Question: '''
import matplotlib.pyplot as plt
import numpy as np
import os
import sys
import time
MissionName = "Mars"
savename = "Mission"
start_time = time.time()
t = np.arange(0.0, 200.0, 10)
M0 = <PHONE>
mps = 12857.1429
mT = (mps * t)
m = (M0 - mT)
Fstuw = 35100000
a = Fstuw / m
for time in t:
if time >= 50:
vE = 0
for time in t:
if time < 50:
vE = 2580
h1 = (vE * M0/mps)
h2 = (1-(m / M0))
h3 = (np.log(M0 / m) / np.log(2.718281828)) + 1
h = h1 * h2 * h3
v = vE * (np.log(M0 / m) / np.log(2.718281828))
plt.plot(t,v)
plt.xlabel('time (s)')
plt.ylabel('Velocity (m/s)')
plt.title('Model raketmissie ' + str(MissionName))
plt.grid(True)
plt.savefig(savename + ".png")
plt.show()
'''
Okay so the problem i have is that it does not change vE to 0 when the time is bigger or equal to 50, the result i get is this:

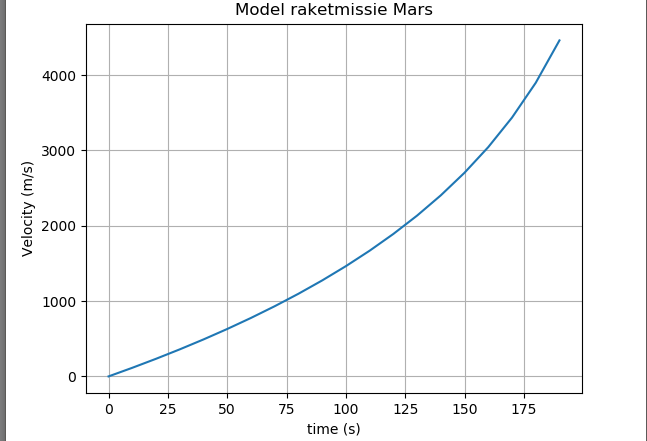
Answer: Your problem is in this part of the code:
'''
for time in t:
if time >= 50:
vE = 0
for time in t:
if time < 50:
vE = 2580
'''
Right now your vE is just a value, not a list or some other collection. You iterate twice. The first time you set 'vE=0', the second time you set it to 'vE=2580', overwriting the zero, you set before.
If you want a value for each timepoint, you could do something like:
'''
vE=[0.0]*len(t)
for i, time in enumerate(t):
if time < 50:
v[i] = 2580.0
'''
So you initialize a list of the same length as 't' with only zeros and change the value to 2580 for each element corresponding to a time <50.
An even better way, as suggested by <URL> is to use a numpy array:
'''
t = np.arange(0.0, 200.0, 10)
vE = np.zeros_like(t);
vE[t < 50] = 2580
'''
or in one line
'''
vE = np.where(t<50, 2580, 0)
'''
So you don't have to use a loop to populate the list.